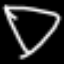
Label: diamond